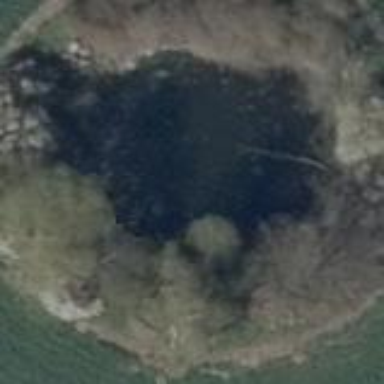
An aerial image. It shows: Pond with natural water.